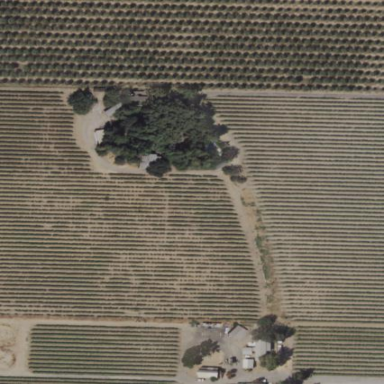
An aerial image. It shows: Vineyard.